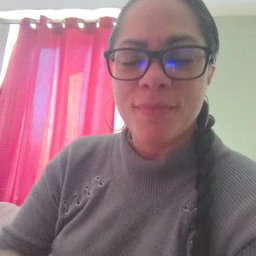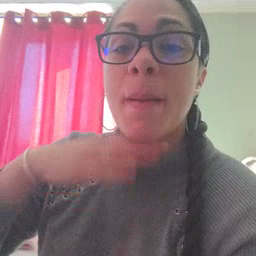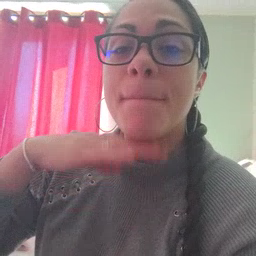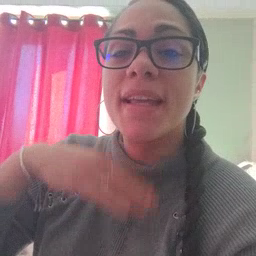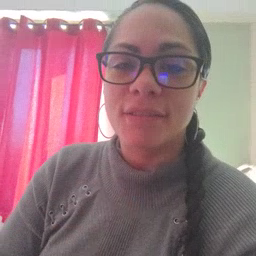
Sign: pig